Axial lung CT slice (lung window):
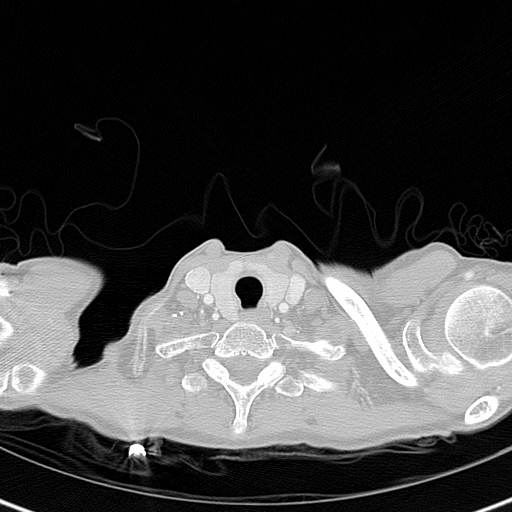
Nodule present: no